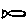
Label: fish